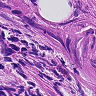
Metastatic tissue present: yes